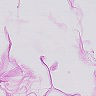
Metastatic tissue present: no